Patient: sex M, age 64
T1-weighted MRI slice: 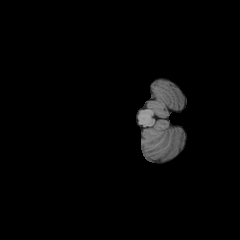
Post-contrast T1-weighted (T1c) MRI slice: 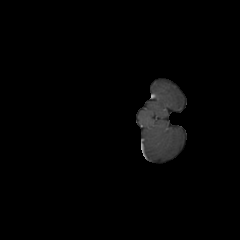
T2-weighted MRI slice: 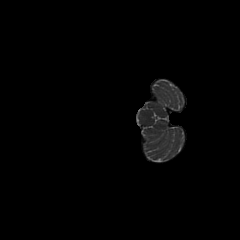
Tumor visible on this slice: no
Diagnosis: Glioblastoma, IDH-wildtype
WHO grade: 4